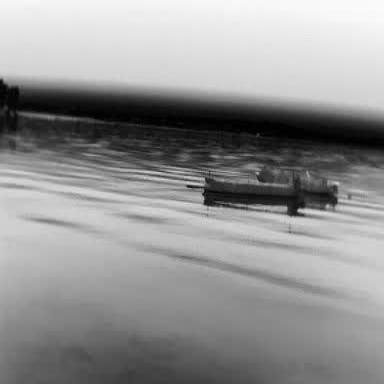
There are two objects shown in the infrared image, including a liner, and a container_ship.